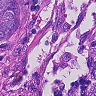
Metastatic tissue present: yes